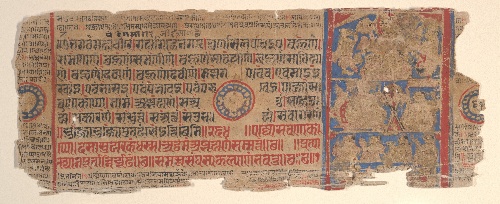
Artist: Bhadrabahu
Artist bio: Indian, died ca. 356 BCE
Date: 15th century
Object type: Folio
Classification: Paintings
Medium: Ink, opaque watercolor, and gold on paper
Culture: India (Gujarat)
Dimensions: (Average size .1–.71): 4 1/2 x 11 3/8 in. (11.4 x 28.9 cm)
Department: Asian Art
Credit line: Bequest of Cora Timken Burnett, 1956
Accession year: 1957
Repository: Metropolitan Museum of Art, New York, NY